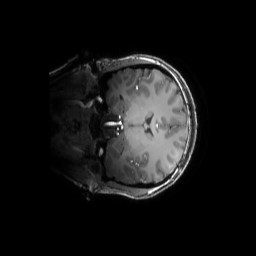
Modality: T1w
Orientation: coronal
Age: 24
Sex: female
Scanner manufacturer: siemens
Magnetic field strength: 6.98 T
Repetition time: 2.37 s
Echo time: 0.00231 s